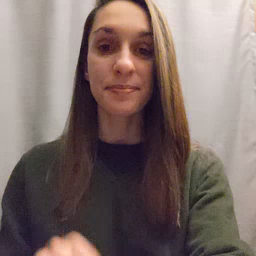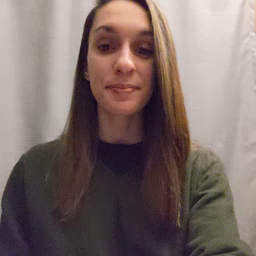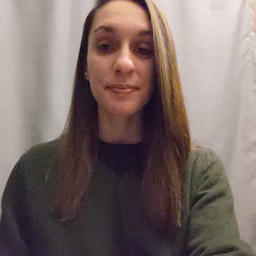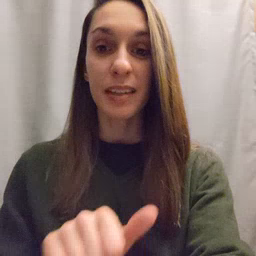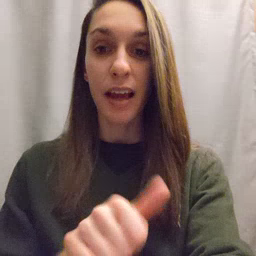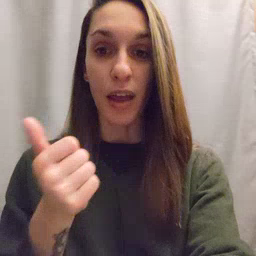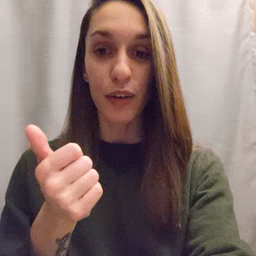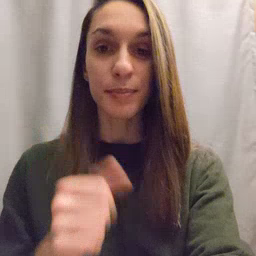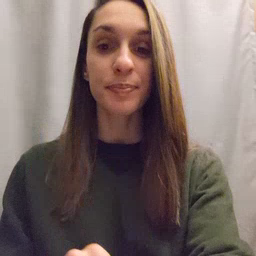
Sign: another